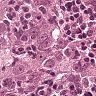
Metastatic tissue present: yes